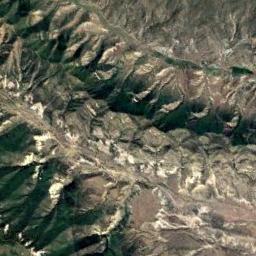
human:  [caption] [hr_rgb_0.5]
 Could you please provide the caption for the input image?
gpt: The folded mountain consists of a number of ridges and valleys and is covered with some vegetation .

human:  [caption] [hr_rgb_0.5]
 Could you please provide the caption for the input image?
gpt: Eighty percent of the area on this mountain is bare rock .

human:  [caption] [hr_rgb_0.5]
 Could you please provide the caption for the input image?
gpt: The mountain is unequal and rough .

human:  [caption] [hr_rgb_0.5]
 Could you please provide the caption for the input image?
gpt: The mountain is full of bare land with lines of green plants .

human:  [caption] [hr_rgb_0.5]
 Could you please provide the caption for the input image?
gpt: There are some green ravines on the mountain .